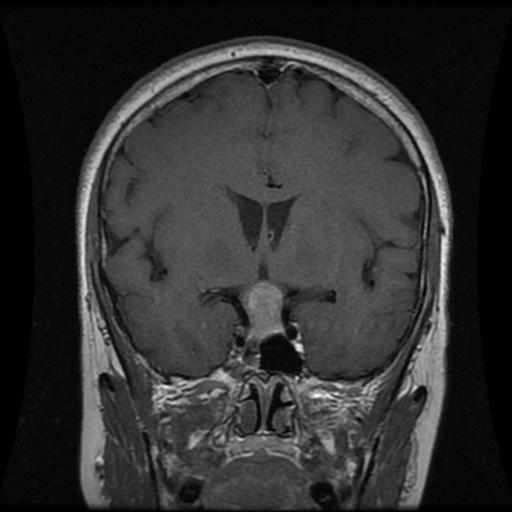
Label: pituitary